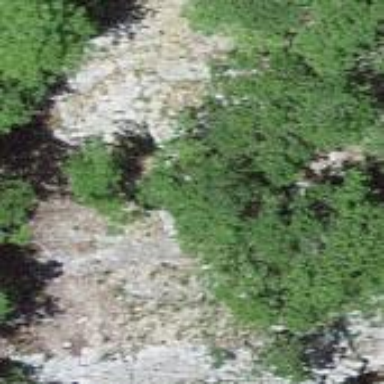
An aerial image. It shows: Cliff in nature.